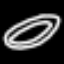
Label: donut